Question: This is an 8-digit puzzle. Find the minimum number of steps to restore it.
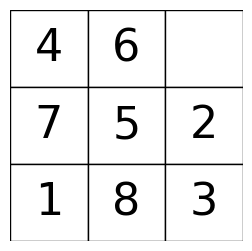
Answer: 22